Question: I want to execute a Python script when creating an alarm (McAfee ESM Virtual machine - ESM 11.5.4 20220106). When creating an alarm, I configured "Execute remote command". Alarm is being triggered but script isn't getting executed. I tried as shown in the image below but it didn't work.

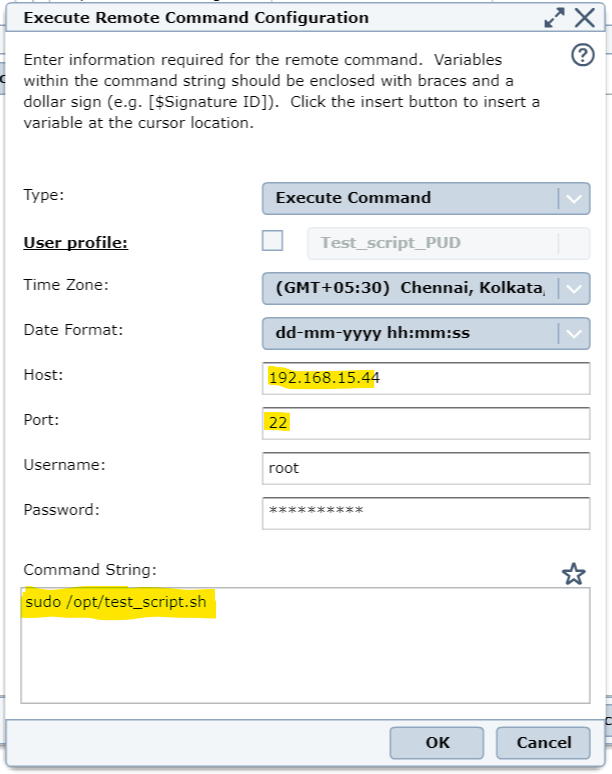
Answer: I found a way to this. You can't execute a script situated in the ESM (In the image above, the IP is of ESM machine itself). You have to spin another VM with the required ports open. Refer image in the question.. So, the IP address, credentials and script path has to be of the VM.
Basically you should have a command server for script execution and others.
Also, in my case I noted that only bash scripts were getting executed. Python scripts failed. So, the work around to that could be that you mention bash script in ESM and inside bash script you write a command to execute the python scripts that has to be executed.
Hope it helps!